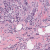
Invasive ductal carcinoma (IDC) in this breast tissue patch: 1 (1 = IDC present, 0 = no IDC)